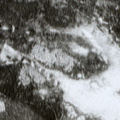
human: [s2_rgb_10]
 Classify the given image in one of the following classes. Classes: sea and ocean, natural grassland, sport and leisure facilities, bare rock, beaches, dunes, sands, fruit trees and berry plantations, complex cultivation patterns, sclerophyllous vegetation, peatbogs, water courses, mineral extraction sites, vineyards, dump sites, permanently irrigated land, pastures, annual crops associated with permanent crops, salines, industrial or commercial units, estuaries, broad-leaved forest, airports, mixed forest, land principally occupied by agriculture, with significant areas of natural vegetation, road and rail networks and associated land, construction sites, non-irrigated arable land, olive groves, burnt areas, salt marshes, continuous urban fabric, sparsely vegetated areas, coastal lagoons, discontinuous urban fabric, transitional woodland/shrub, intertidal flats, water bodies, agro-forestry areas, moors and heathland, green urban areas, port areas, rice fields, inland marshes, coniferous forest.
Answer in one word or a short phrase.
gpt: coniferous forest, mixed forest, transitional woodland/shrub, peatbogs